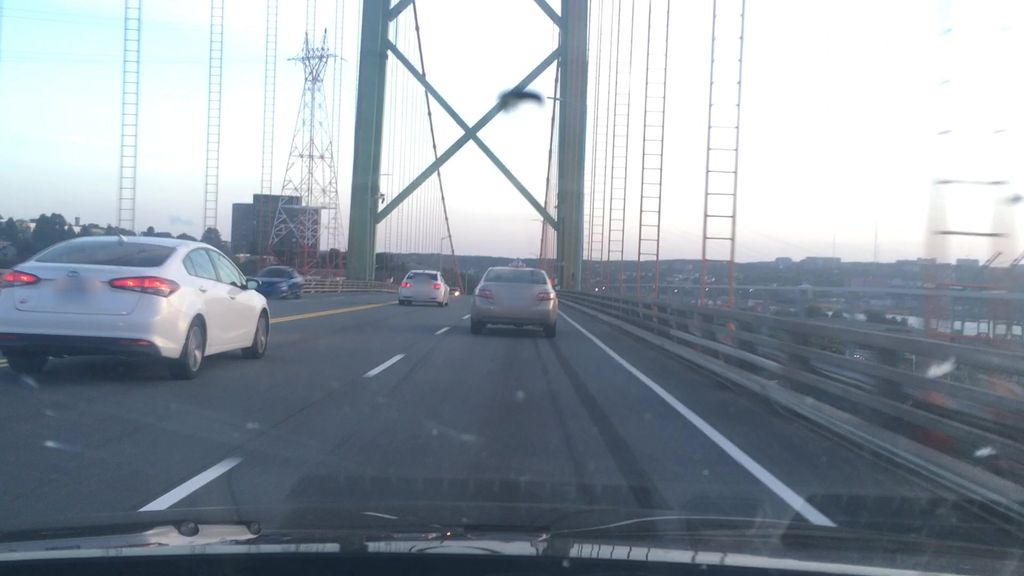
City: halifax